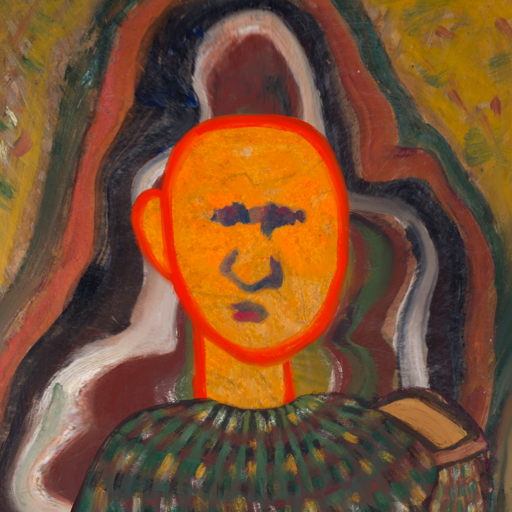
Background: AfterRaid, Head And Neck Front: Sisters, Face Front: In_The_Sun, Bust: After_Raid, Hair Front: Blank, Head Accessory: Blank, Second Necklace: Blank, Necklace: Blank, Baby: Blank